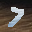
Label: 7